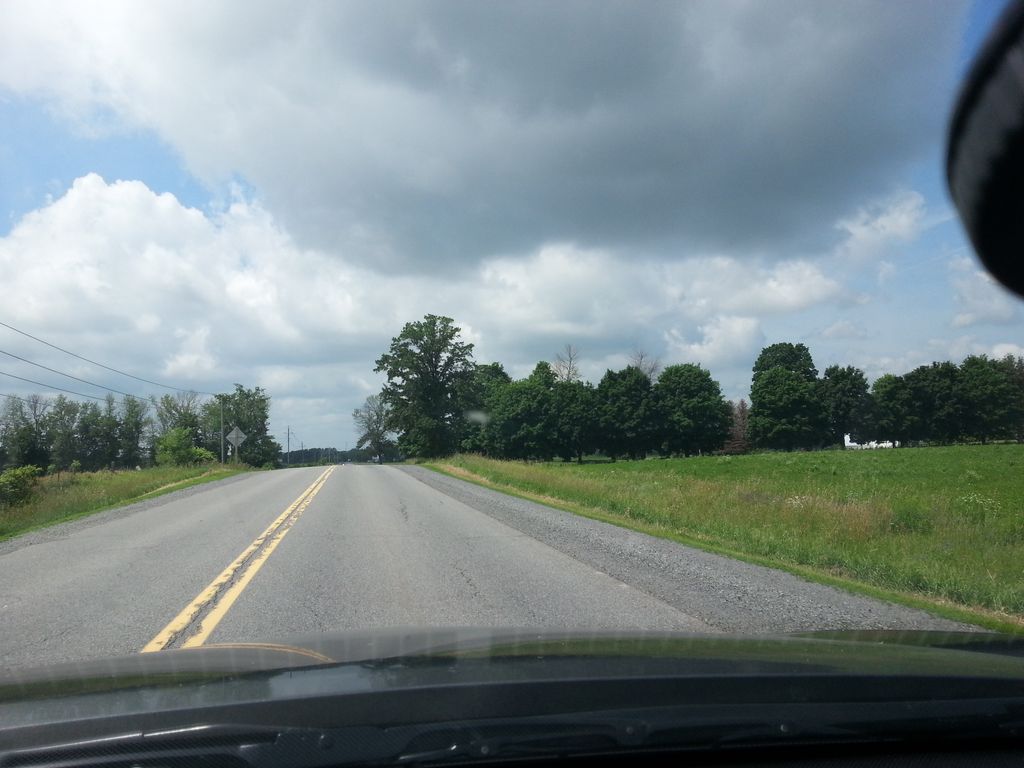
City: ottawa-gatineau